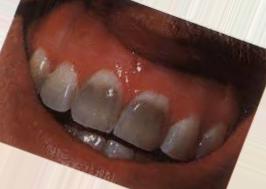
Condition: Tooth Discoloration